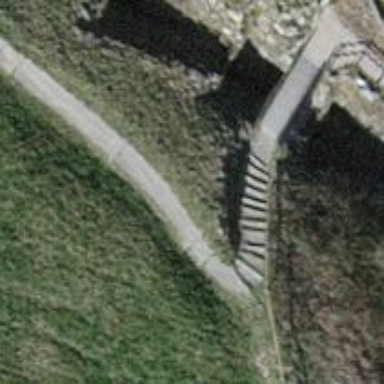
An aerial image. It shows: Steps with paved surface.